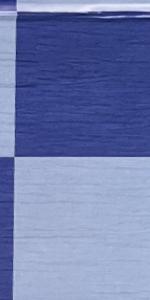
Label: Empty